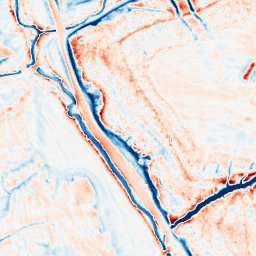
Category: edge_preserving
Decomposition family: anisotropic_diffusion
Decomposition parameters: iterations: 50
kappa: 100
gamma: 0.15
Upsampling method: cubic_catmull_rom
Upsampling parameters: scale: 8
Upsampling scale: 8